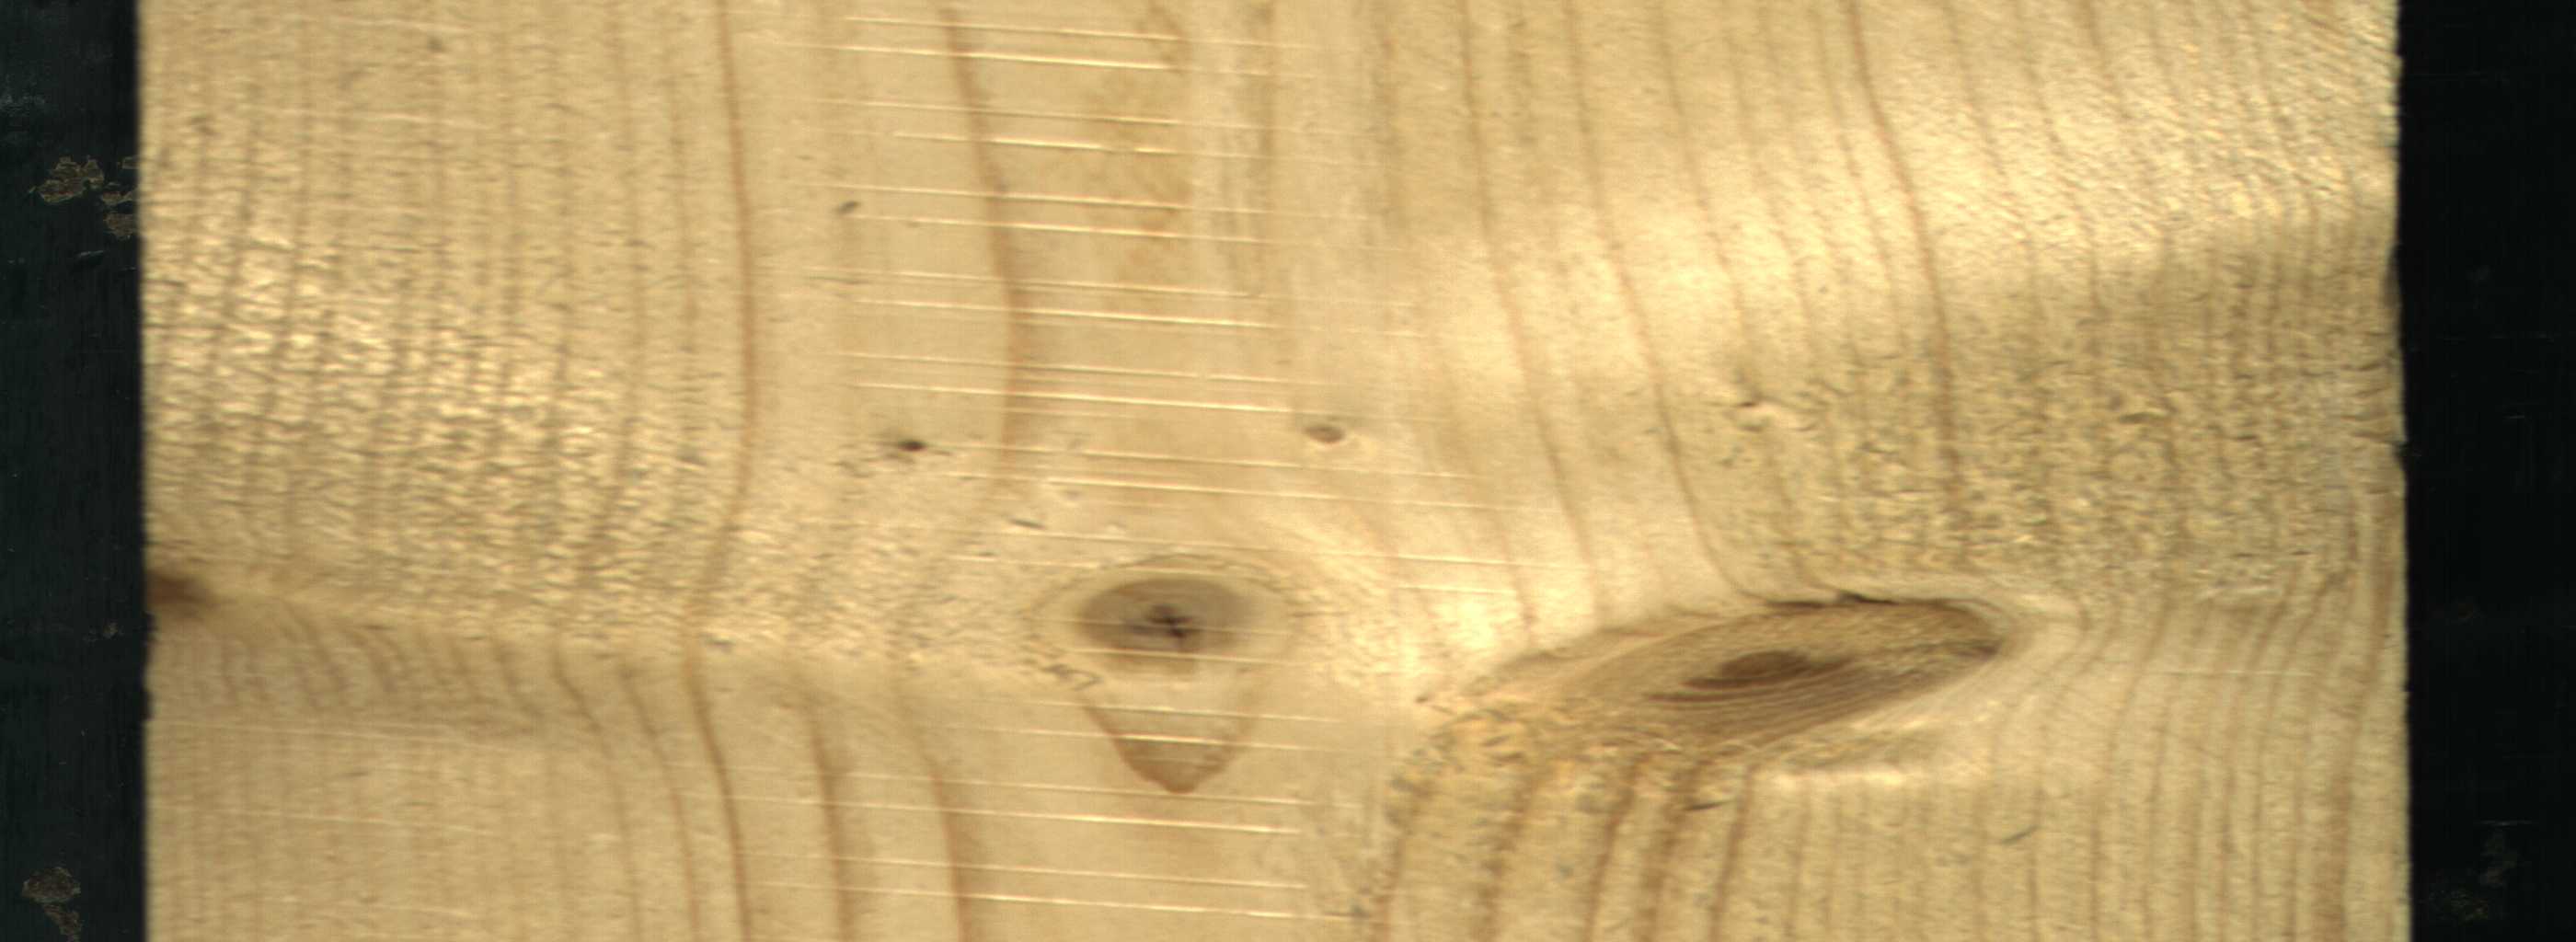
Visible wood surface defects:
Live_Knot
Live_Knot
Live_Knot
Live_Knot